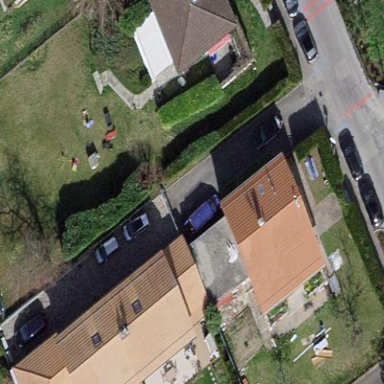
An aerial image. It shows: Garden surrounded by fence.